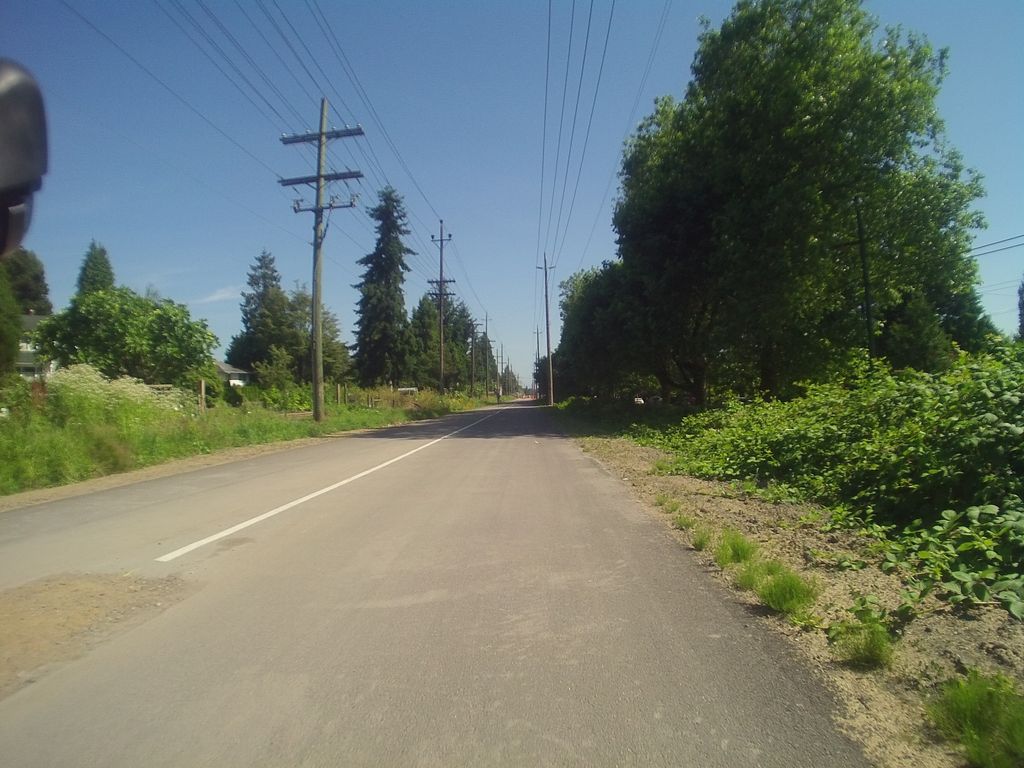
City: vancouver